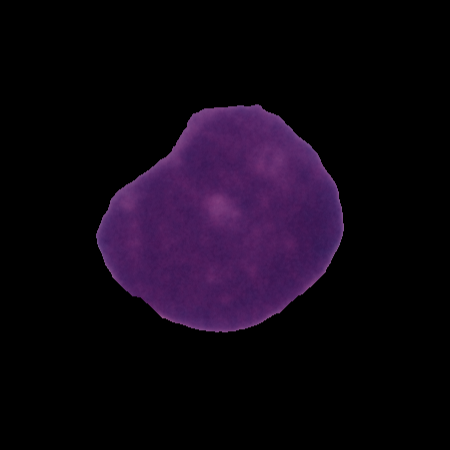
Label: cancer